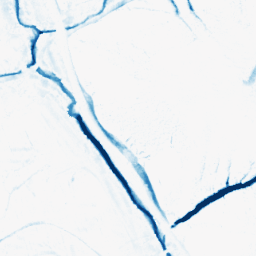
Category: morphological
Decomposition family: morphological_ellipse
Decomposition parameters: operation: closing
width: 10
height: 10
Upsampling method: linear_exact
Upsampling parameters: scale: 8
Upsampling scale: 8